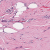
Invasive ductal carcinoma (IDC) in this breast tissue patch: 0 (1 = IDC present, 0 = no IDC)